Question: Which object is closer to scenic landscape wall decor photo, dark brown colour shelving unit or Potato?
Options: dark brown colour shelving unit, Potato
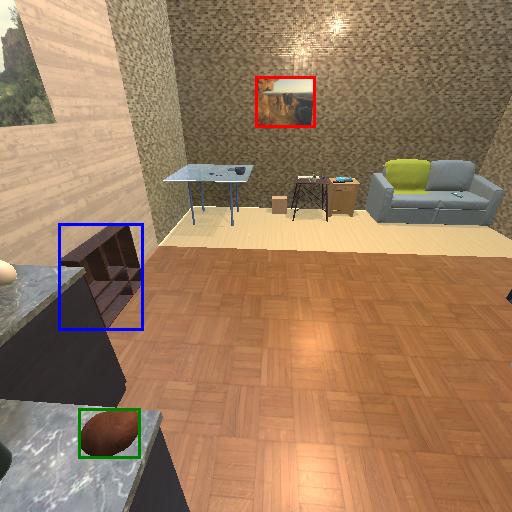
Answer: dark brown colour shelving unit